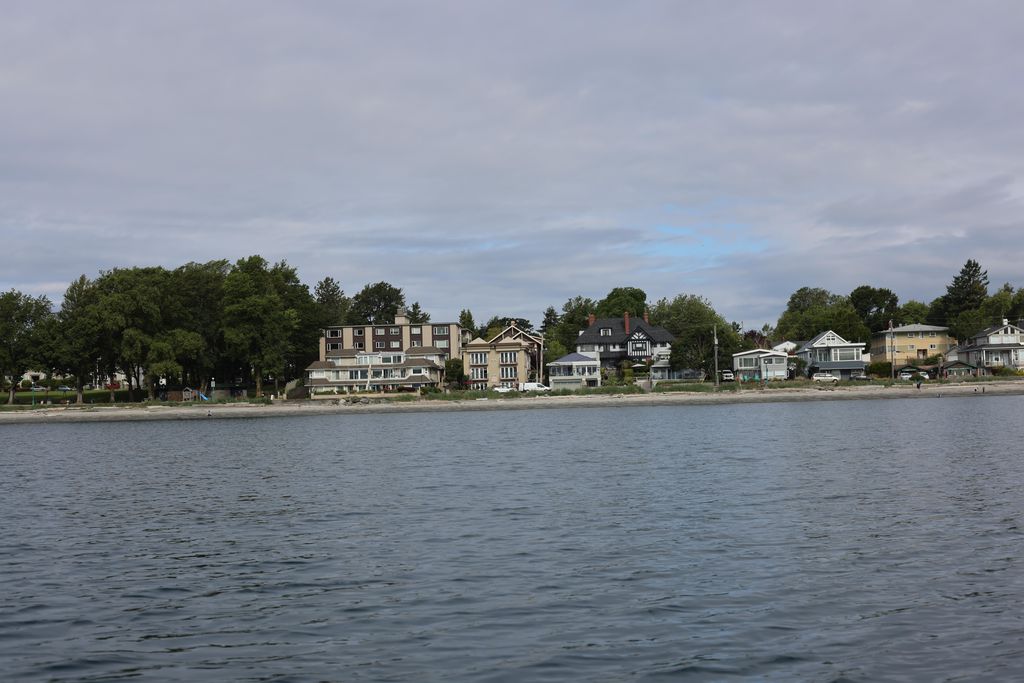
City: victoria